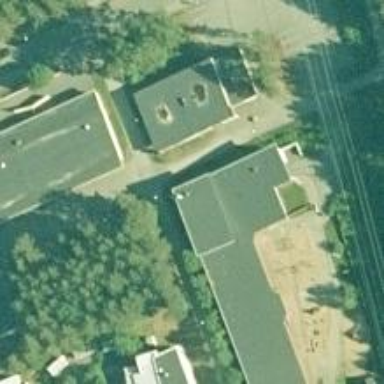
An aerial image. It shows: Clinic.